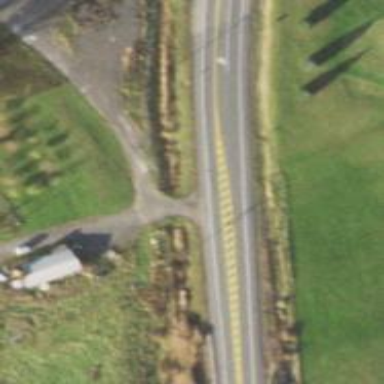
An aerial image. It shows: Abandoned road.